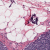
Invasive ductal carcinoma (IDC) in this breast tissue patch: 0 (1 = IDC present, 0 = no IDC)